Question: I am getting the below image error when trying to simply validate a form. The error to me sounds like the validate plugin (jquery.validate.min.js) can't be found in the cdn version of jQuery we are using.
'''
<script type="text/javascript" src="http://ajax.aspnetcdn.com/ajax/jquery.ui/1.10.3/jquery-ui.min.js"></script>
'''
Here is the validation code I am using in the JS:
'''
$('#btnSPAcceptShippingReq').on('click', function (e)
{
$("#form1").validate({
rules: {
txtSPStatusComments: {
required: true
}
},
messages: {
txtSPStatusComments: {
required: "Status is a required field!"
}
},
highlight: function (e)
{
$(e).closest('.form-group').removeClass('has-info').addClass('has-error');
},
success: function (e)
{
$(e).closest('.form-group').removeClass('has-error').addClass('has-info');
$(e).remove();
},
errorPlacement: function (error, element)
{
error.insertAfter(element.parent());
}
});
'''

## EDIT
jQuery JS validation
'''
$("#form1").validate({
rules: {
txtSPStatusComments: {
required: true
}
},
messages: {
txtSPStatusComments: {
required: "Status is a required field!"
}
},
highlight: function (e)
{
$(e).closest('.form-group').removeClass('has-info').addClass('has-error');
},
success: function (e)
{
$(e).closest('.form-group').removeClass('has-error').addClass('has-info');
$(e).remove();
},
errorPlacement: function (error, element)
{
error.insertAfter(element.parent());
}
});
'''
## EDIT #2
As I mentioned before, I don't think the jQuery validate plugin works with bootstrap because it seems that the jQuery plugin requires "" whereas bootstrap requires the following ("button type="submit").
If I change the "button type" to "input type" in the HTML, bootstrap doesn't accept this.
'''
<button type="submit" id="btnSPAcceptShippingReq" class="btn btn-primary">Accept</button>
'''
However, if I change the HTML in the jsFiddle to the below, it still works. So, I don't know what I'm missing in regards to the validation not firing when I click on the submit button....
'''
<button type="submit" />
'''
Note that while debugging, I see the JS Validator code getting hit and initialized.
Note that I can't get the bootstrapValidator to work either as explained in this link:
<URL>
If someone can help me out with that, I would greatly appreciate it.
Here's the code:
## HTML MasterPage
'''
<!-- page specific plugin styles -->
<link rel="stylesheet" href="../Content/assets/css/jquery-ui.min.css" />
<link rel="stylesheet" href="../Content/assets/css/datepicker.css" />
<link rel="stylesheet" href="../Content/assets/css/ui.jqgrid.css" />
<script src="../Scripts/jquery-2.1.0.min.js"></script>
<script type="text/javascript" src="http://ajax.aspnetcdn.com/ajax/jquery.ui/1.10.3/jquery-ui.min.js"></script>
<script src="../Scripts/knockout-3.1.0.debug.js"></script>
<script src="../Content/lib/assets/js/bootstrap.min.js"></script>
<script src="../Content/lib/assets/js/bootbox3/bootbox.min.js"></script>
<script src="../Scripts/modernizr-2.6.2.min.js"></script>
<script src="../Content/lib/assets/js/jquery.validate.min.js"></script>
<script src="../Content/lib/assets/js/bootstrapValidator/bootstrapValidator.min.js"></script>
<%--<script src="Scripts/jquery.jqGrid.min.js"></script>--%>
<script src="../Scripts/modernizr-2.6.2.min.js"></script>
<script src="../Content/lib/assets/js/jquery.jqGrid.min.js"></script>
<script src="../Scripts/json2.min.js"></script>
<script src="../Content/lib/assets/js/bootstrap-datepicker.min.js"></script>
<script src="../Scripts/Common.js"></script>
<script src="../Scripts/DataServices/CreditSourceDocs.js"></script>
<script src="../Scripts/DataServices/StopPenalize.js"></script>
<script src="../Scripts/DataServices/PISIQueue.js"></script>
<script src="../Scripts/DataServices/BalanceReview.js"></script>
<asp:ContentPlaceHolder ID="head" runat="server">
</asp:ContentPlaceHolder>
</head>
<body class="no-skin">
<form id="form1" runat="server" data-toggle="validator" class="form-horizontal" role="form">
'''
## HTML ChildPage
'''
<div class="modal-dialog">
<div class="modal-content">
<div class="modal-header">
<button type="button" class="close" data-dismiss="modal" aria-hidden="true">&times;</button>
<h4 class="modal-title" id="btnSPStopGrid-label">Stop Parts Shipping Request</h4>
</div>
<div class="modal-body">
<div class='form-group'>
<span class="label label-default col-sm-7 col-sm-offset-2">Enter the reason and comments to stop the Shipping Request</span>
<br />
<label class="required col-sm-1 control-label" for="txtSPStatusComments">Status Comments:</label>
<div class="col-sm-9 col-sm-offset-1">
<textarea id="txtSPStatusComments" name="txtSPStatusComments" rows="5" cols="80" class="form-control height-auto" placeholder="Enter Comments"></textarea>
</div>
<div class="hide-text">
<input type="hidden" id="txtSPStopGridID" />
</div>
</div>
</div>
<div class="modal-footer">
<button type="submit" id="btnSPAcceptShippingReq" class="btn btn-primary">Accept</button>
<button type="button" class="btn btn-default" data-dismiss="modal">Cancel</button>
</div>
</div>
</div>
'''
## JS
'''
$("#form1").validate({
rules: {
txtSPStatusComments: {
required: true
}
},
messages: {
txtSPStatusComments: {
required: "Status is a required field!"
}
},
highlight: function (e)
{
$(e).closest('.form-group').removeClass('has-info').addClass('has-error');
},
unhighlight: function (e)
{
$(e).closest('.form-group').removeClass('has-error').addClass('has-info');
},
errorPlacement: function (error, element)
{
error.insertAfter(element.parent());
}
});
'''
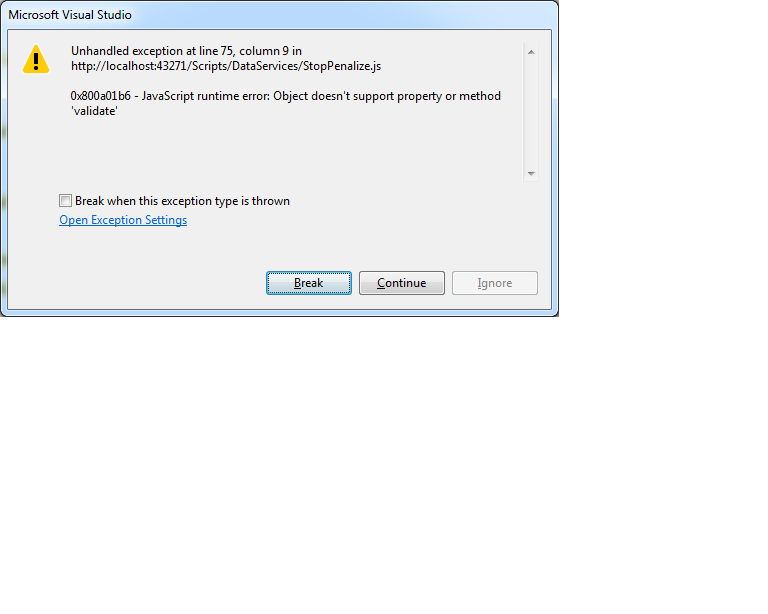
Answer: :
>
'''
<script type="text/javascript" src="http://ajax.aspnetcdn.com/ajax/jquery.ui/1.10.3/jquery-ui.min.js"></script>
'''
The root problem is that is ... that is the CDN version of and neither or would have the inside of it; nor would be inside of .
and the are two things you'll need to include separately from . See the CDN links on <URL>
---
Secondly, the '.validate()' method is used for initializing the plugin on your form, therefore is makes no sense to put it inside of a 'click' handler. Once initialized, this plugin captures the click event as long as the click comes from a 'type="submit"' 'input' or 'button'.
Since you're using 'highlight', you should also be using 'unhighlight' in place of 'success'...
'''
highlight: function (e) {
$(e).closest('.form-group').removeClass('has-info').addClass('has-error');
},
unhighlight: function (e) { // opposite of highlight
$(e).closest('.form-group').removeClass('has-error').addClass('has-info');
}
'''
You also do not need '$(e).remove()' because the plugin automatically removes the error message.
---
Include jQuery, then any jQuery plugins, then your jQuery/JavaScript code including the call to '.validate()'... this can be anywhere in the '<head></head>' section OR the '<body></body>' section... typically at the end.
'''
<script type="text/javascript" src="jquery.min.js"></script>
<script type="text/javascript" src="jquery-ui.min.js"></script>
<script type="text/javascript" src="jquery.validate.min.js"></script>
<script type="text/javascript">
$(document).ready(function() { // ensure DOM is ready
$("#form1").validate({ // initialize validate plugin
....
});
});
</script>
'''
---
> As I mentioned before, I don't think the jQuery validate plugin works with bootstrap because it seems that the jQuery plugin requires "input type="submit" whereas bootstrap requires the following ("button type="submit"). If I change the "button type" to "input type" in the HTML, bootstrap doesn't accept this.
- <URL>